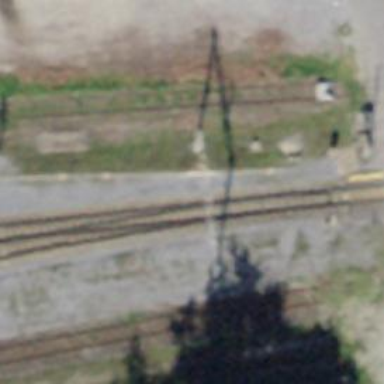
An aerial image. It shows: Railway switch.